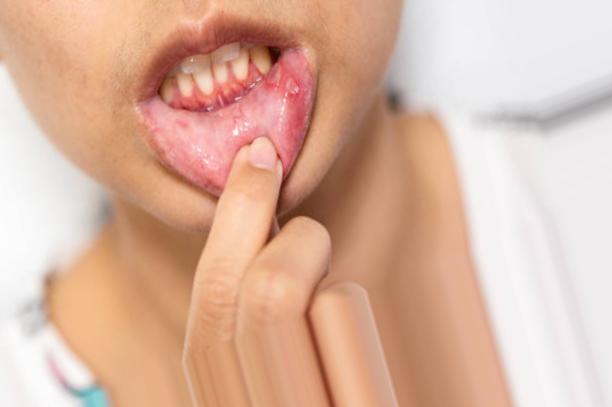
Condition: Mouth Ulcer